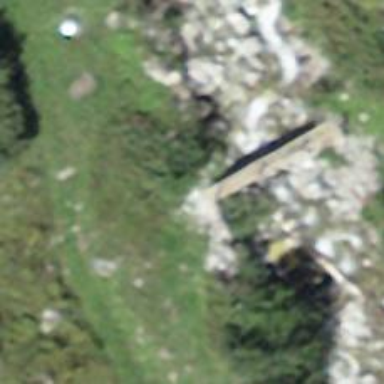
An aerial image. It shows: Path on the ground with bridge.